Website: home-depot
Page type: account-selection
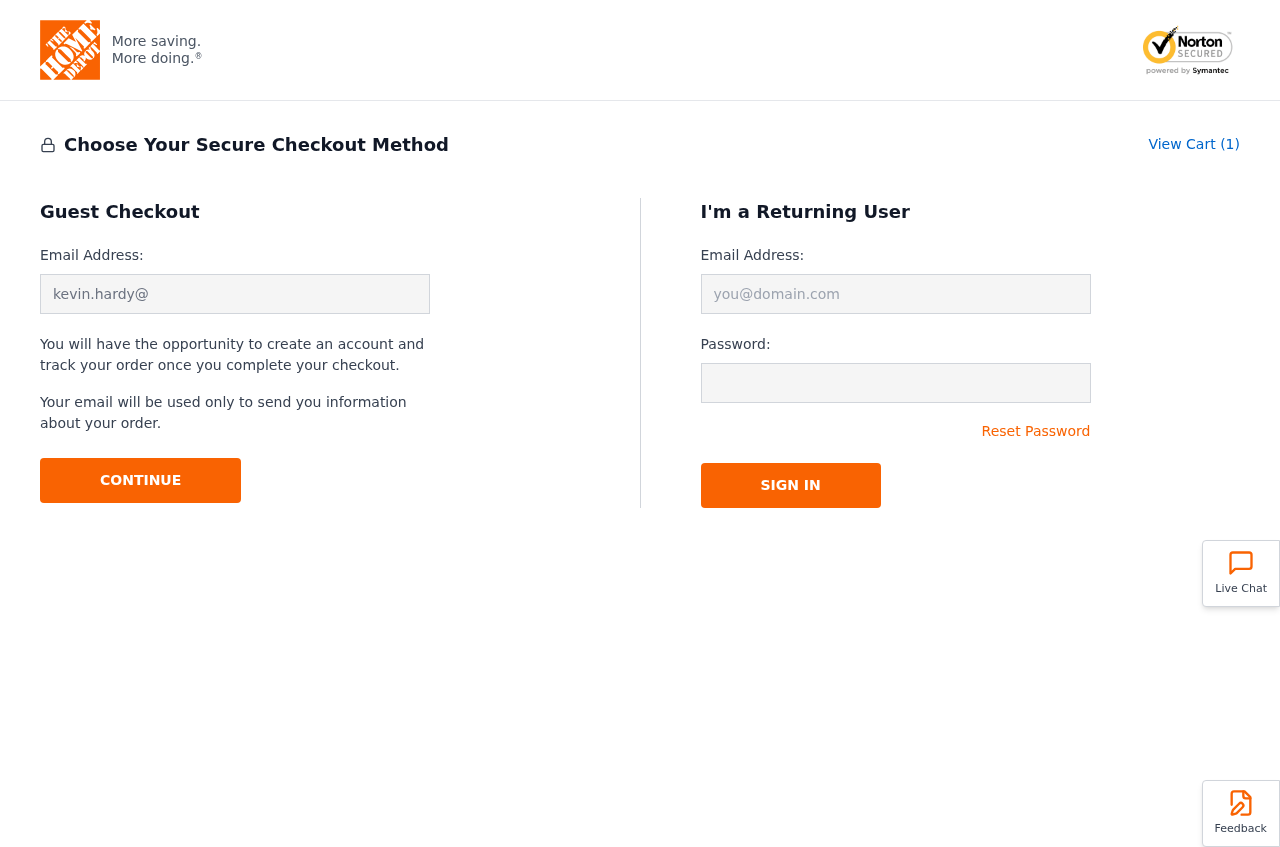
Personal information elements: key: PII_EMAIL
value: kevin.hardy@hotmail.com
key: PII_LOGIN_USERNAME
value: kevin.hardy
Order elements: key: ORDER_NUM_ITEMS
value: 1